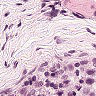
Metastatic tissue present: no